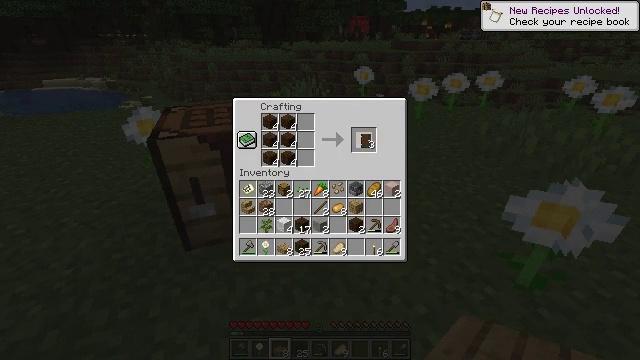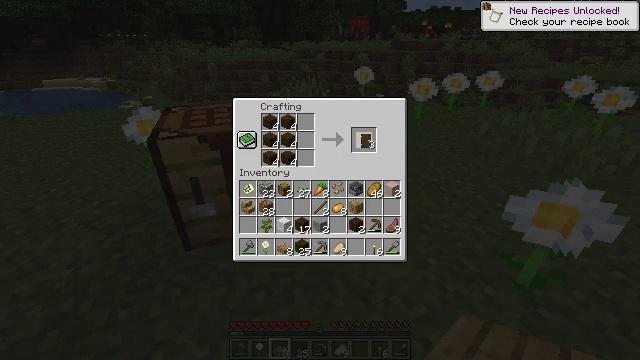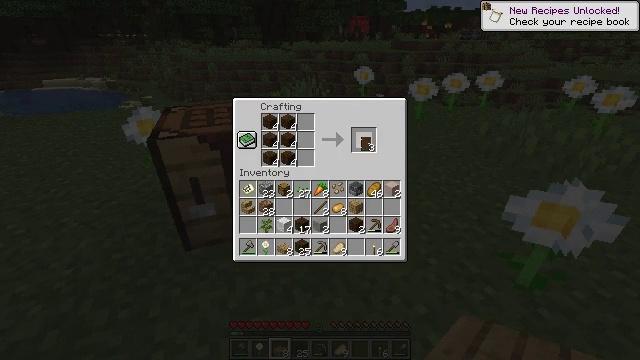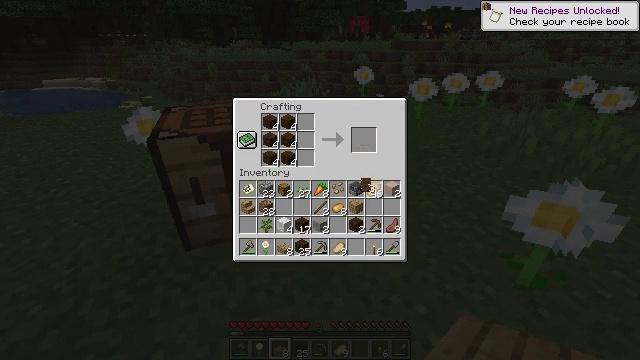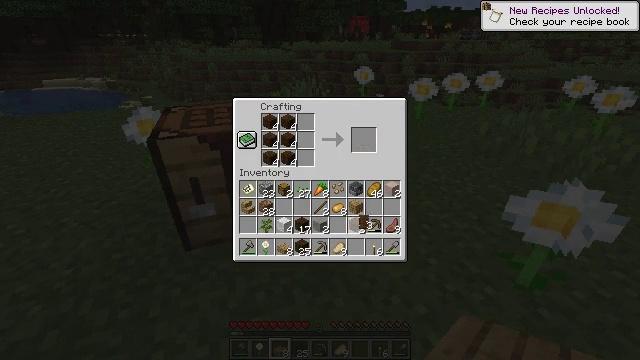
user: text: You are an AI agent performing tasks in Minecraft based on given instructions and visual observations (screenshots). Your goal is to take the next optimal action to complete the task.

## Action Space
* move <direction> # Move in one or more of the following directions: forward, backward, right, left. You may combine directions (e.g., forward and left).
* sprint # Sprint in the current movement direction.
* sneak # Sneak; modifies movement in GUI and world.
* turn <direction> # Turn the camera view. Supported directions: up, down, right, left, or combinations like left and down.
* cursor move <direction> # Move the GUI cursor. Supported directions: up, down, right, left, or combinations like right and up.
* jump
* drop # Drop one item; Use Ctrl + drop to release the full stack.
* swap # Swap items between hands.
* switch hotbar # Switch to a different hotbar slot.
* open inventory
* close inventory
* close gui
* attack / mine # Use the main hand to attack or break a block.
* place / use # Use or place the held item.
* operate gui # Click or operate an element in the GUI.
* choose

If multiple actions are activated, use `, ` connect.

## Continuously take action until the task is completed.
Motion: motion action
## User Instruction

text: Use dark oak planks to craft a dark oak door.
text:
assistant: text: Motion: operate gui
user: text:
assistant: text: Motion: no_op
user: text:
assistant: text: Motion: cursor move down
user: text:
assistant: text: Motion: cursor move down
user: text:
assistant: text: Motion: no_op